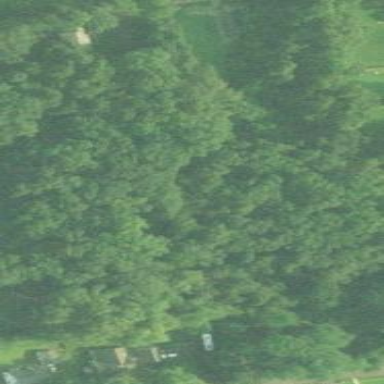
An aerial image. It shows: Nature reserve within woodland area.